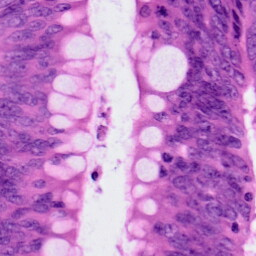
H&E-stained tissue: Colon